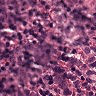
Metastatic tissue present: yes